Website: macys
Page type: account-selection
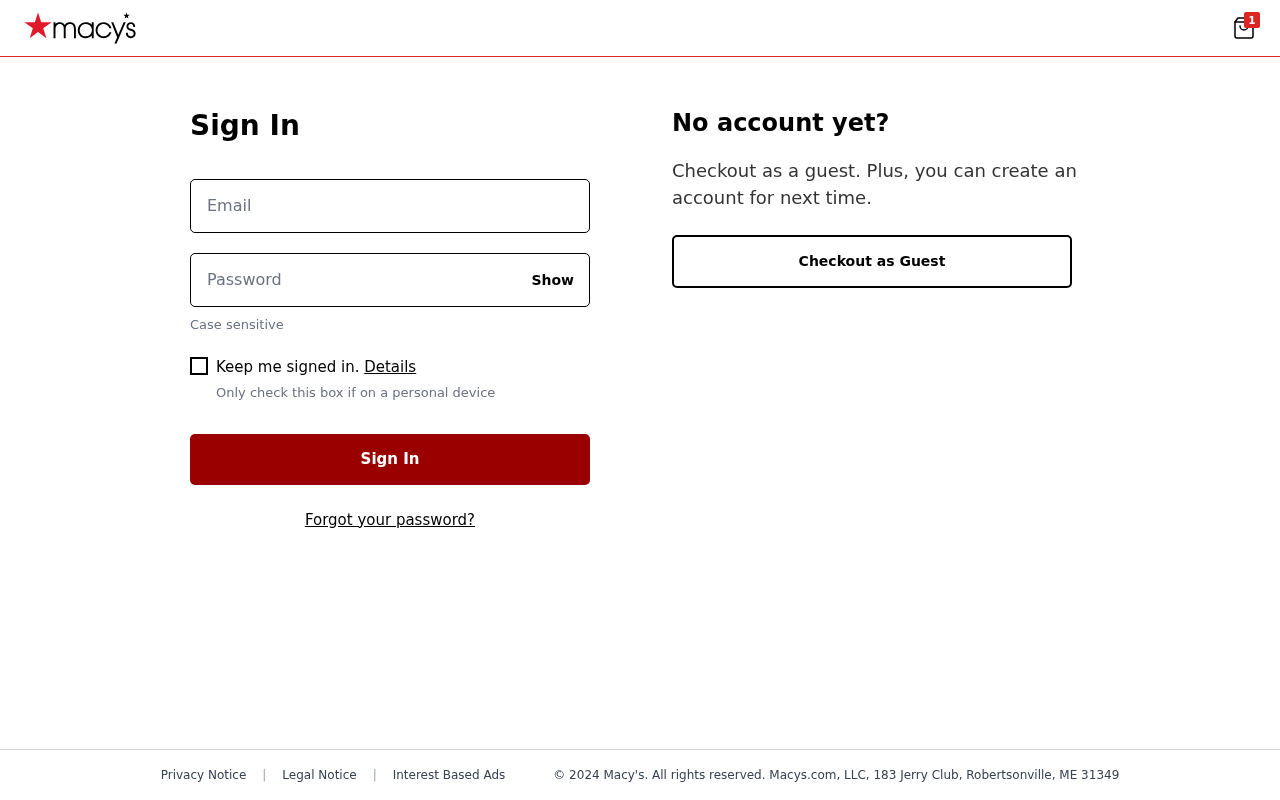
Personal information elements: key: PII_LOGIN_USERNAME
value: keith.callahan
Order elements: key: ORDER_NUM_ITEMS
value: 1